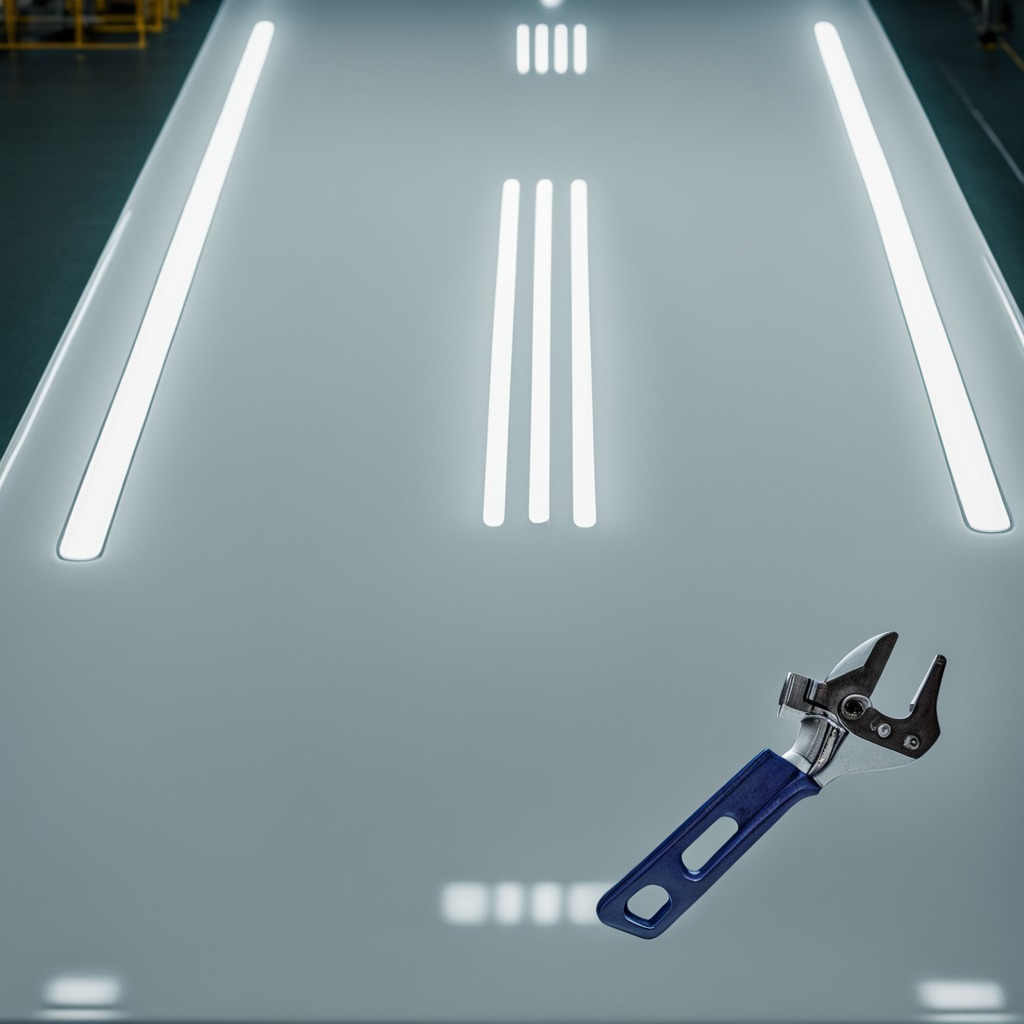
An wrench is lying on a high-gloss table in a ship maintenance bay industrial lighting.